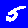
Digit: 5